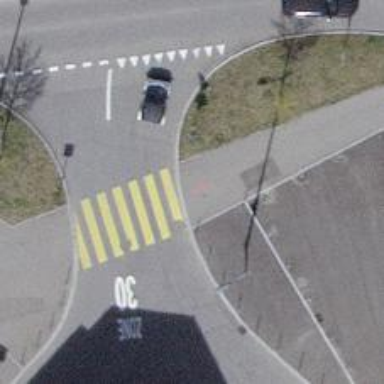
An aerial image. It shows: Kerb barrier.